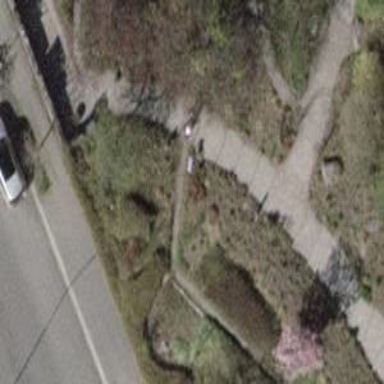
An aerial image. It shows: Set of steps on the road.